【题型】解答题　【知识点】解析几何　【难度】hard
（2024·上海青浦·二模）已知双曲线
$\Gamma: \frac{x^2}{4} - \frac{y^2}{5} = 1$，$F_1$，$F_2$ 分别为其左、右焦点。\\[5pt]

figure1

(1) 求
$F_1$，$F_2$ 的坐标和双曲线 $\Gamma$ 的渐近线方程；\\[5pt]
(2) 如图，
$P$ 是双曲线 $\Gamma$ 右支在第一象限内一点，圆 $C$ 是 $\triangle PF_1F_2$ 的内切圆，设圆与 $PF_1$，$PF_2$，$F_1F_2$ 分别切于点 $D$，$E$，$F$，当圆 $C$ 的面积为 $4\pi$ 时，求直线 $PF_2$ 的斜率；\\[5pt]
(3) 是否存在过点
$F_2$ 的直线 $l$ 与双曲线 $\Gamma$ 的左右两支分别交于 $A$，$B$ 两点，且使得 $\angle F_1AB = \angle F_1BA$，若存在，求出直线 $l$ 的方程；若不存在，请说明理由。\\[10pt]
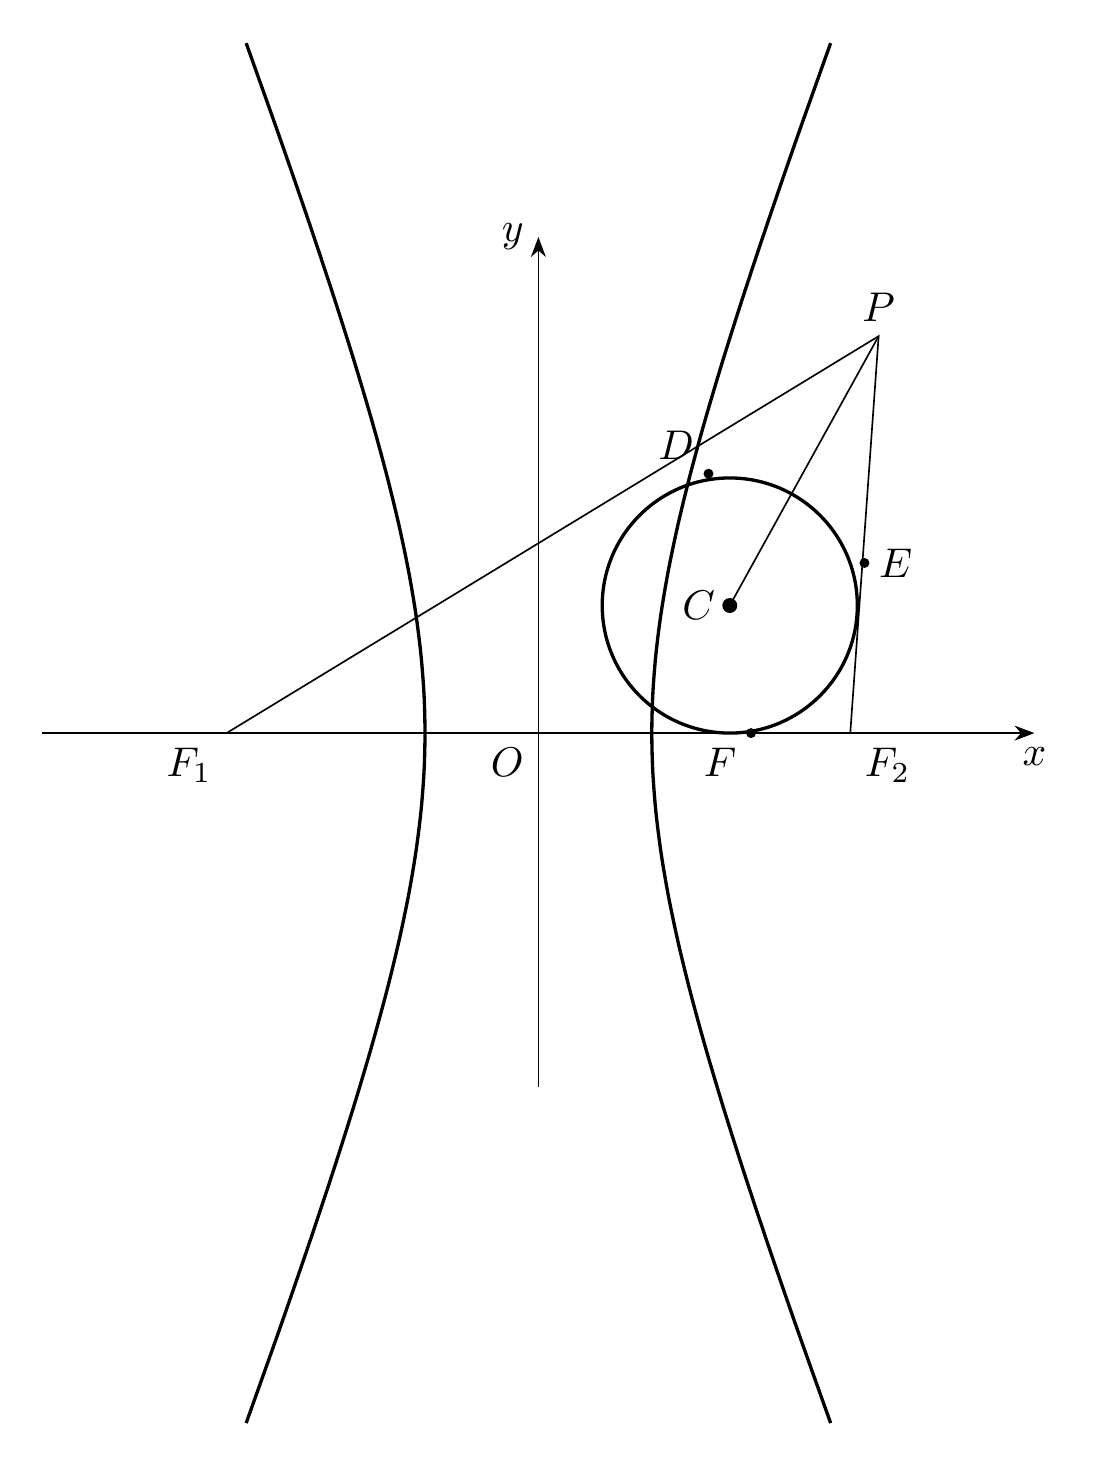
【解答】
【答案】
\\[5pt]
(1)
$F_1(-3,0)$，$F_2(3,0)$，$y = \pm \frac{\sqrt{5}}{2}x$\\[5pt]
(2)
$\frac{4}{3}$；\\[5pt]
(3) 存在，
$y = \pm \frac{\sqrt{65}}{13}(x-3)$。\\[10pt]

\noindent
【知识点】利用定义解决双曲线中焦点三角形问题、求双曲线的焦点坐标、已知方程求双曲线的渐近线、根据直线与双曲线的位置关系求参数或范围
\\[5pt]
【分析】
\\[5pt]
(1) 直接根据题干给的双曲线的标准方程求得答案；
\\[5pt]
(2) 由双曲线的定义以及切线的性质可得圆的半径
$r=2$，再借助于点到直线的距离公式求直线 $PF_2$ 的斜率；\\[5pt]
(3) 假设存在直线
$l$，由 $\angle F_1AB = \angle F_1BA$ 得 $|F_1A| = |F_1B|$，取 $AB$ 的中点 $M$，则 $k_{F_1M} \cdot k_{MF_2} = -1$，进而得 $x_0^2 + y_0^2 = 9$；又利用 $\begin{cases} \frac{x_1^2}{4} - \frac{y_1^2}{5} = 1 \\ \frac{x_2^2}{4} - \frac{y_2^2}{5} = 1 \end{cases}$ 得 $4y_0^2 = 5x_0^2 - 15x_0$，于是联立方程组可得 $M$ 的坐标，从而得到直线 $l$ 的斜率并得出直线 $l$ 的方程。\\[10pt]

\noindent
【详解】
\\[5pt]
(1) 因为双曲线
$\Gamma: \frac{x^2}{4} - \frac{y^2}{5} = 1$，所以 $a^2 = 4$，$b^2 = 5$，所以 $c = 3$，即 $F_1(-3,0)$，$F_2(3,0)$，\\[5pt]
所以双曲线
$\Gamma$ 的渐近线方程是 $y = \pm \frac{\sqrt{5}}{2}x$；\\[10pt]

\noindent
(2) 由题意可知
$|PD| = |PE|$，$|F_1D| = |F_1F|$，$|F_2F| = |F_2E|$，\\[5pt]
所以
$|PF_1| - |PF_2| = (|PD| + |DF_1|) - (|PE| + |EF_2|) = |DF_1| - |EF_2| = |FF_1| - |FF_2| = 2a = 4$，\\[5pt]
$\therefore F(2,0)$，即 $F$ 是椭圆右顶点\\[5pt]
设圆
$C$ 的半径为 $r(r>0)$，因为圆 $C$ 的面积为 $4\pi$，则 $\pi r^2 = 4\pi$，即 $r = 2$，\\[5pt]
$\because CF \perp F_1F_2$，\\[5pt]
$\therefore$ 设直线 $PF_2$ 的斜率为 $k$，则直线 $PF_2$ 的方程为 $y = k(x-3)$，即 $kx - y - 3k = 0$，\\[5pt]
由圆心
$C$ 到直线 $PF_2$ 的距离等于圆的半径，\\[5pt]
可得
$\frac{|2k - 2 - 3k|}{\sqrt{k^2 + 1}} = 2$，\\[5pt]
解得直线
$PF_2$ 的斜率为 $k = \frac{4}{3}$。\\[10pt]

\noindent
(3) 假设存在过点
$F_2$ 的直线 $l$ 与双曲线 $\Gamma$ 的左右两支分别交于 $A$，$B$ 两点，且使得 $\angle F_1AB = \angle F_1BA$，\\[5pt]
设
$A(x_1,y_1)$，$B(x_2,y_2)$，$AB$ 中点为 $M(x_0,y_0)$，又 $F_1(-3,0)$，$F_2(3,0)$，\\[5pt]
由
$\angle F_1AB = \angle F_1BA$，可知 $\triangle F_1AB$ 为等腰三角形，$|F_1A| = |F_1B|$，且直线 $l$ 不与 $x$ 轴重合，\\[5pt]
于是
$F_1M \perp AB$，即 $F_1M \perp MF_2$，\\[5pt]
因此
$k_{F_1M} \cdot k_{MF_2} = -1$，$\frac{y_0}{x_0 + 3} \cdot \frac{y_0}{x_0 - 3} = -1$，$x_0^2 + y_0^2 = 9$ (I)，点 $A$，$B$ 在双曲线 $\Gamma$ 上，\\[5pt]
所以
$\begin{cases} \frac{x_1^2}{4} - \frac{y_1^2}{5} = 1 ① \\ \frac{x_2^2}{4} - \frac{y_2^2}{5} = 1 ② \end{cases}$，\\[5pt]
①
$-$ ② 化简整理得：$\frac{y_1 + y_2}{x_1 + x_2} \cdot \frac{y_1 - y_2}{x_1 - x_2} = \frac{5}{4}$，$\frac{y_0}{x_0} \cdot \frac{y_1 - y_2}{x_1 - x_2} = \frac{5}{4}$，\\[5pt]
则
$k_{OM} \cdot k_{AB} = \frac{5}{4}$，可得 $\frac{y_0}{x_0} \cdot \frac{y_0}{x_0 - 3} = \frac{5}{4}$，$4y_0^2 = 5x_0^2 - 15x_0$ (II)，\\[5pt]
联立 (I)(II) 得
$\begin{cases} x_0^2 + y_0^2 = 9 \\ 4y_0^2 = 5x_0^2 - 15x_0 \end{cases}$，$\Rightarrow 3x_0^2 - 5x_0 - 12 = 0$，得 $x_0 = -\frac{4}{3}$ 或 $x_0 = 3$（舍），所以 $M\left(-\frac{4}{3},\pm \frac{\sqrt{65}}{3}\right)$，\\[5pt]
由
$k_{OM} \cdot k_{AB} = \frac{5}{4}$，得 $k_{AB} = \pm \frac{\sqrt{65}}{13}$，所以直线 $l$ 的方程为 $y = \pm \frac{\sqrt{65}}{13}(x-3)$
。